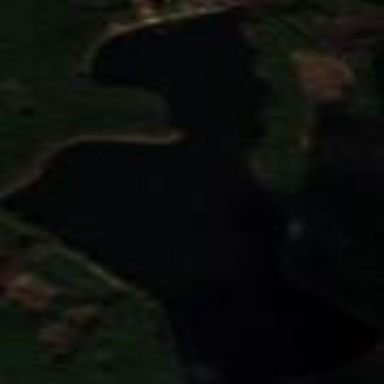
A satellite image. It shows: Serene lake surrounded by nature.